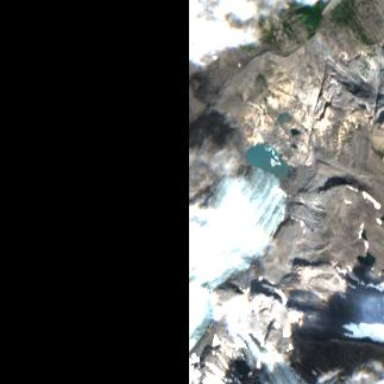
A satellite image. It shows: Stunning view of glacier.